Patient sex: M
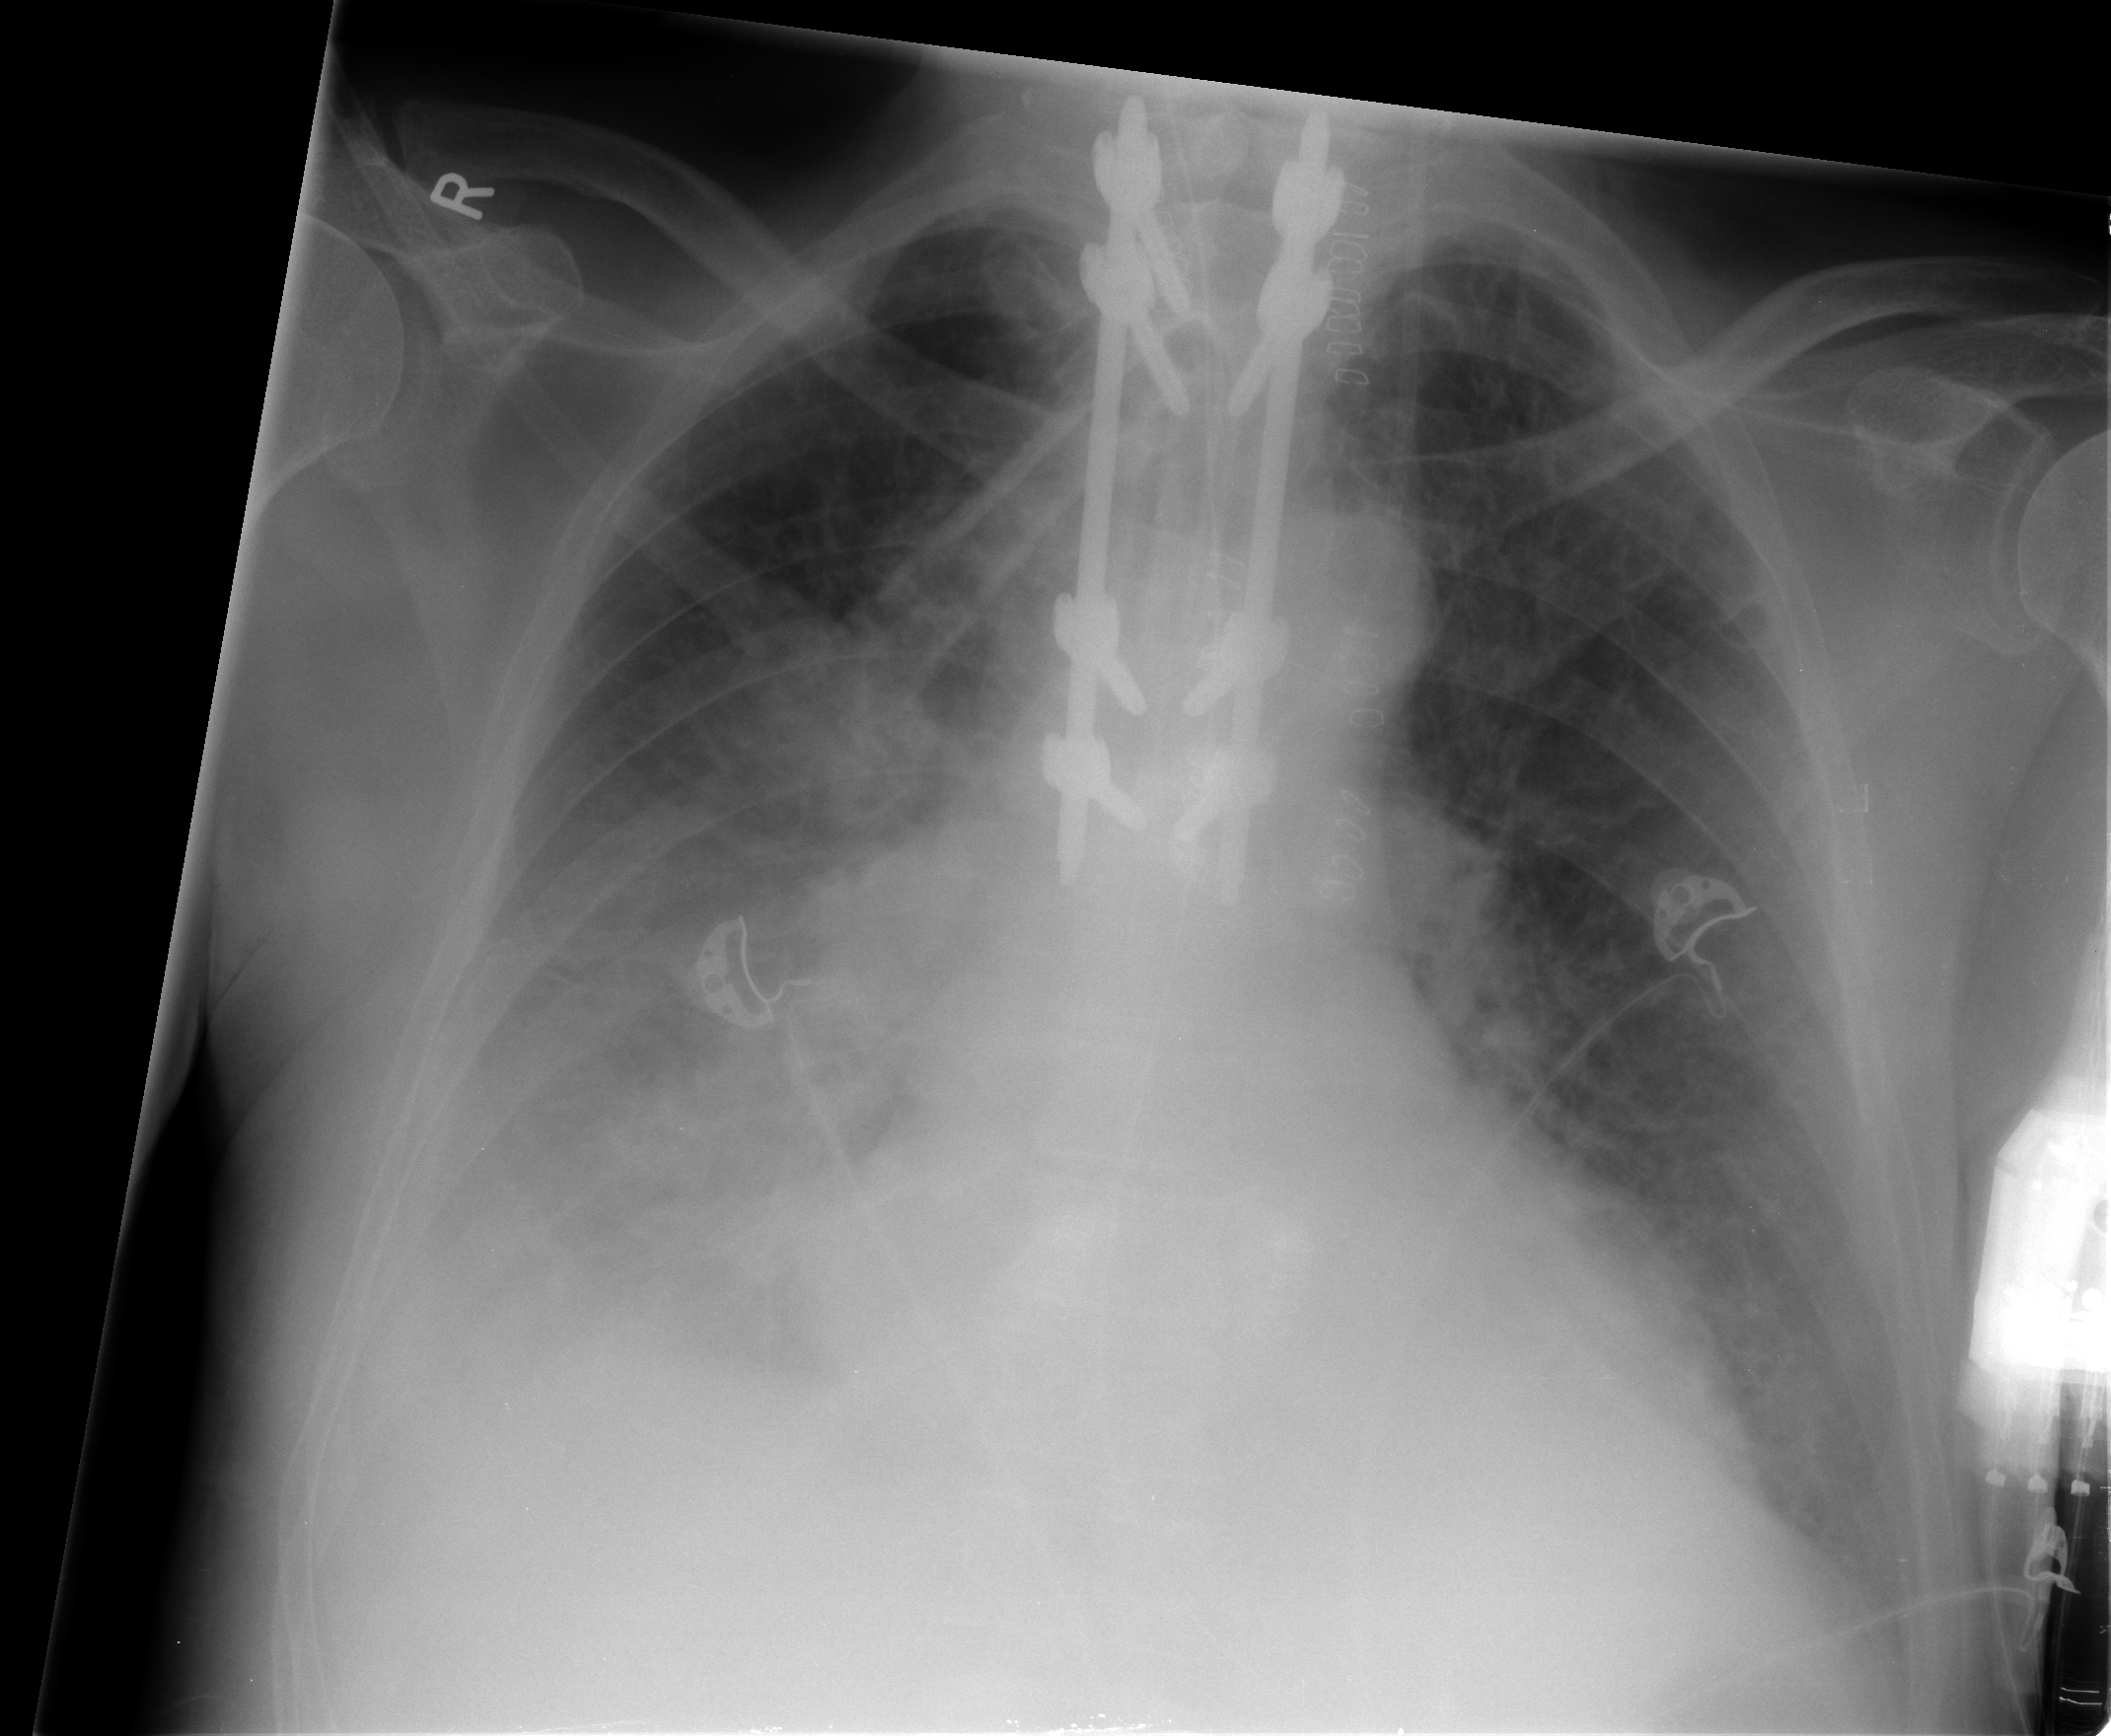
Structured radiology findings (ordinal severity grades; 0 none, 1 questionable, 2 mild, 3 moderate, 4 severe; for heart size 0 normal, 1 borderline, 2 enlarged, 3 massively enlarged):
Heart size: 2
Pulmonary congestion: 2
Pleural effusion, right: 3
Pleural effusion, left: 2
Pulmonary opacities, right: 0
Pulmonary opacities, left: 0
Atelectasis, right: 2
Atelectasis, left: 1